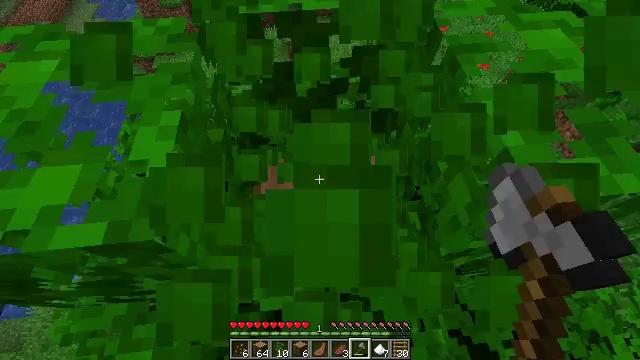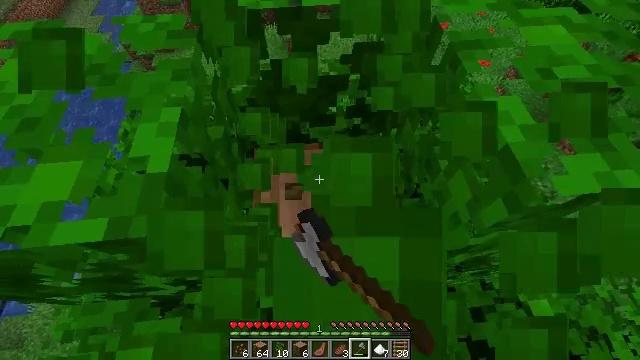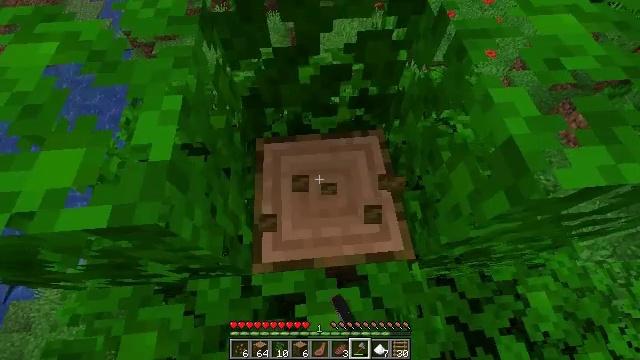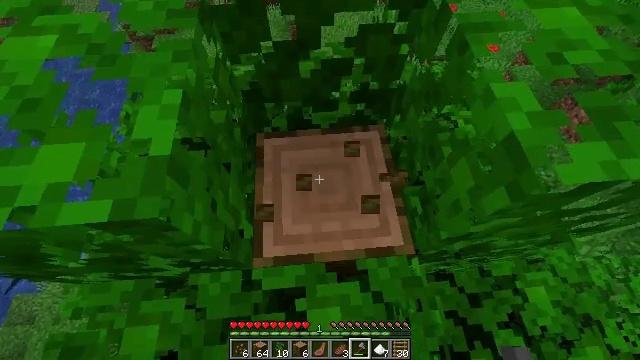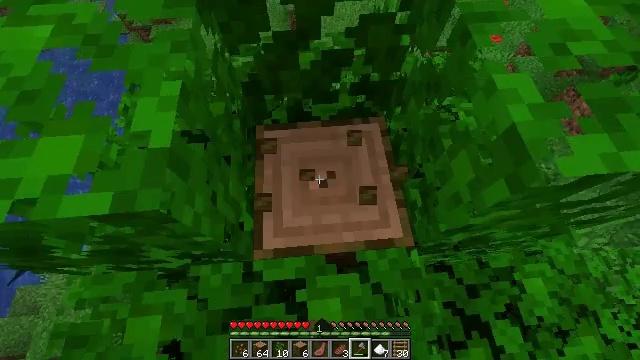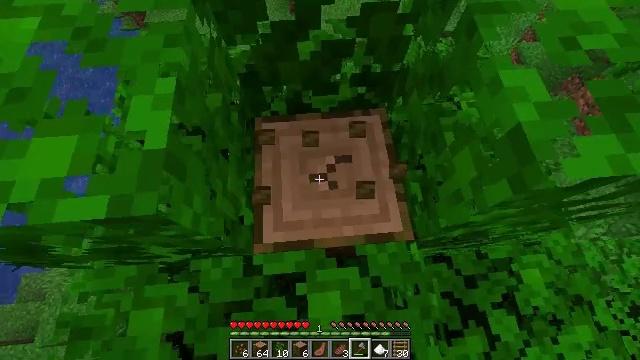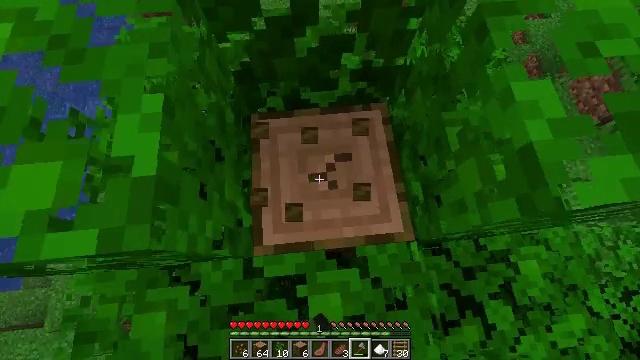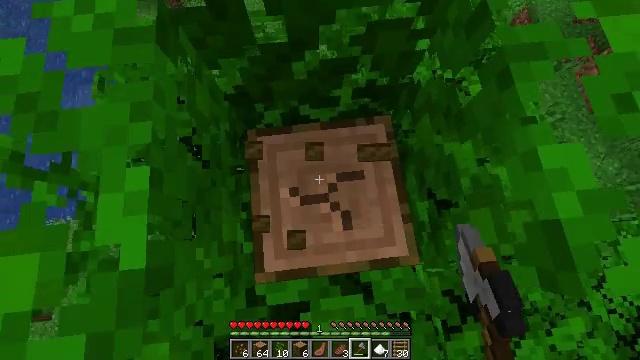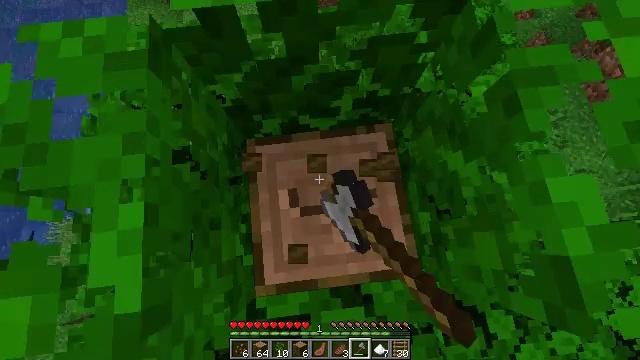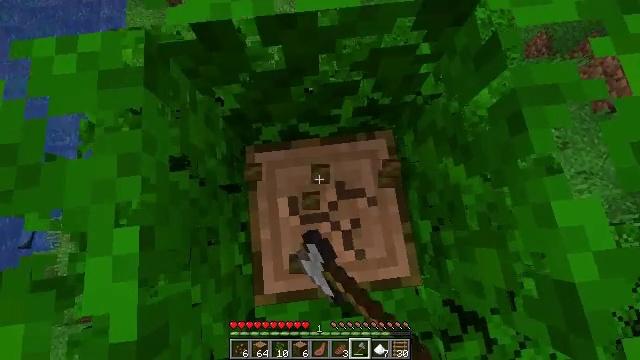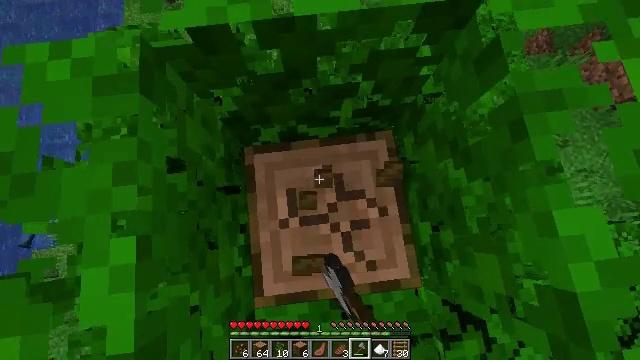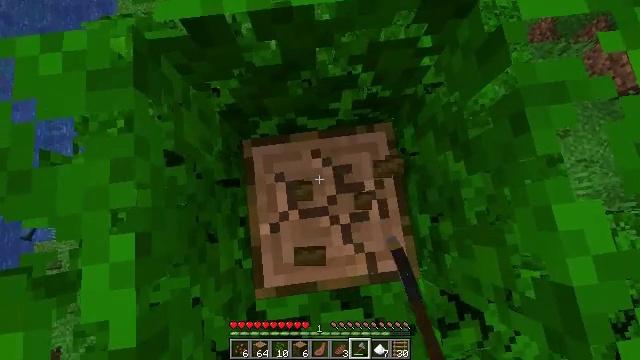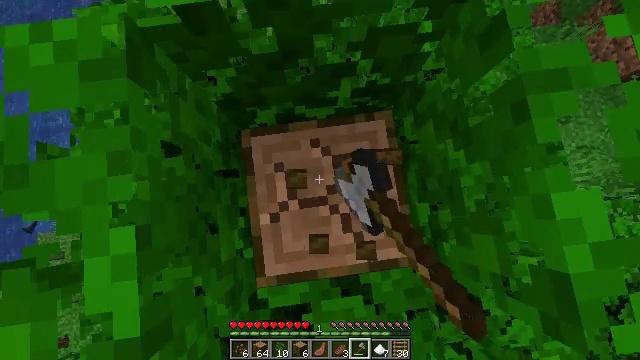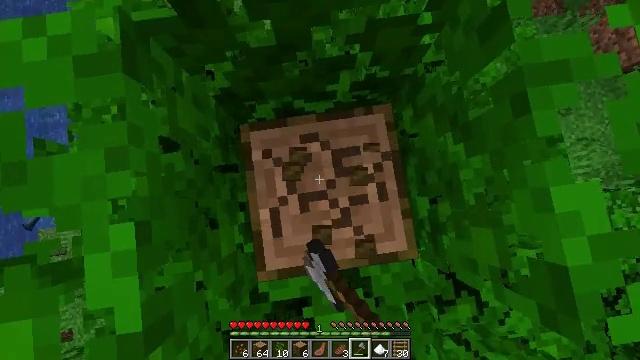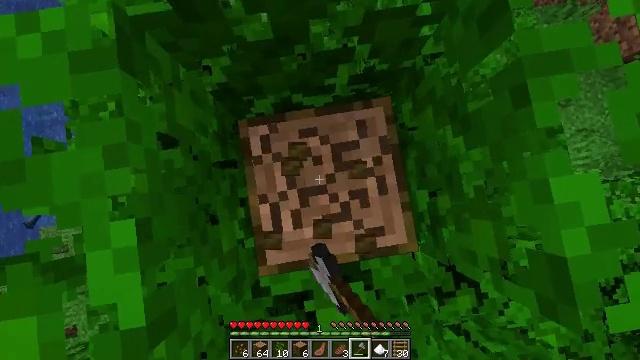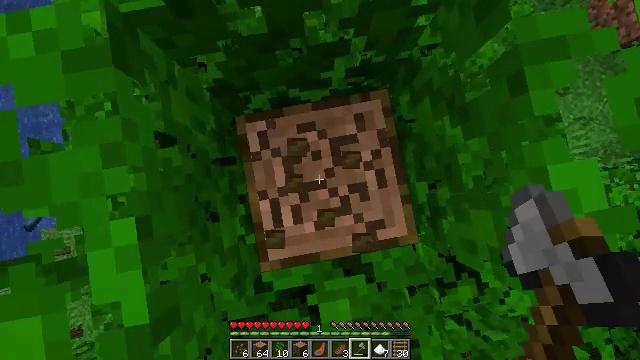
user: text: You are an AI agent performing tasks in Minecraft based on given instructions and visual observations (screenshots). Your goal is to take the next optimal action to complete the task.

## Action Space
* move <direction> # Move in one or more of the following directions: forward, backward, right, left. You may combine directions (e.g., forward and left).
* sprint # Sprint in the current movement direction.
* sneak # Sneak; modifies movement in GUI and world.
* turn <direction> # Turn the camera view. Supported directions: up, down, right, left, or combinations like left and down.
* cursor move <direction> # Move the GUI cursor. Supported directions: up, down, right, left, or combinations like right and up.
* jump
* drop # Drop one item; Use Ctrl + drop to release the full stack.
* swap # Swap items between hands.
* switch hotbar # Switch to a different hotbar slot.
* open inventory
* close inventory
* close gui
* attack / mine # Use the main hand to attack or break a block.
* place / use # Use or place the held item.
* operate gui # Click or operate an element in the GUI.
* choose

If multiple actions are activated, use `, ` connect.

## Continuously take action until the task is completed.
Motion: motion action
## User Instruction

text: Break the jungle log to gather wood.
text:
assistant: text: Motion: attack / mine
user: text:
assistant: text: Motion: turn down, attack / mine
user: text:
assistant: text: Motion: turn down, attack / mine
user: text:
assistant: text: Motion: turn down, attack / mine
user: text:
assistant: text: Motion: move forward, turn down, attack / mine
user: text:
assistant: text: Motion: move forward, turn down, attack / mine
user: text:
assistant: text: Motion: move forward, turn down, attack / mine
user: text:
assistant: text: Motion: turn down, attack / mine
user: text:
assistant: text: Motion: attack / mine
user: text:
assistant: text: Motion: attack / mine
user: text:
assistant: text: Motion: turn down, attack / mine
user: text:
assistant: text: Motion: turn down, attack / mine
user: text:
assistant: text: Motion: turn down, attack / mine
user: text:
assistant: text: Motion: turn down, attack / mine
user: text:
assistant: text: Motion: turn right and down, attack / mine
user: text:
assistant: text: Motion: turn right, attack / mine
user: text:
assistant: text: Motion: turn right, attack / mine
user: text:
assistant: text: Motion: turn right, attack / mine
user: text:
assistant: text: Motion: attack / mine
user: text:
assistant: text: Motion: attack / mine
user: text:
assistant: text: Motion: attack / mine
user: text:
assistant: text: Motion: attack / mine
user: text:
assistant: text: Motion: turn right and up, attack / mine
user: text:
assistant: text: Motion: attack / mine
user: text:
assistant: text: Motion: attack / mine
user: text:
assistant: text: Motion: attack / mine
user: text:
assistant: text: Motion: attack / mine
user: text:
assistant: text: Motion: attack / mine
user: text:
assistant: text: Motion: turn down, attack / mine
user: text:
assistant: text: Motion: attack / mine